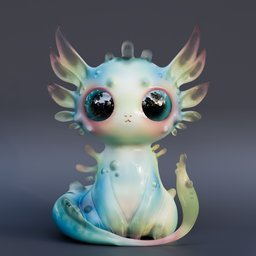
Label: animals